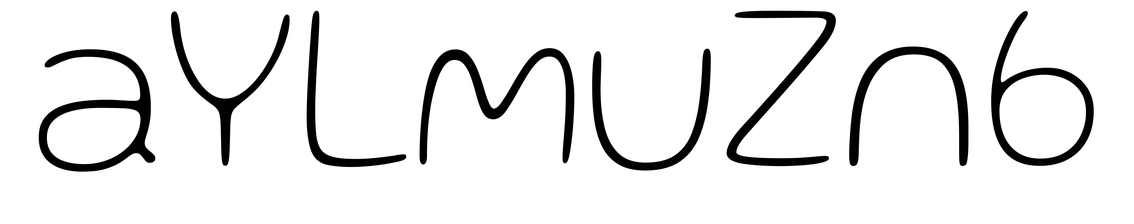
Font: Gluten_Thin